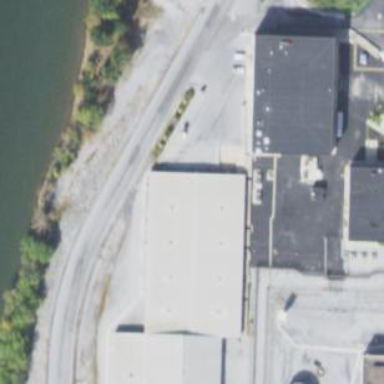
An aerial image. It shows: Warehouse.